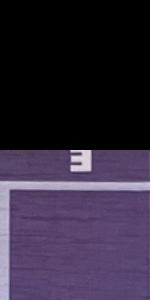
Label: Empty